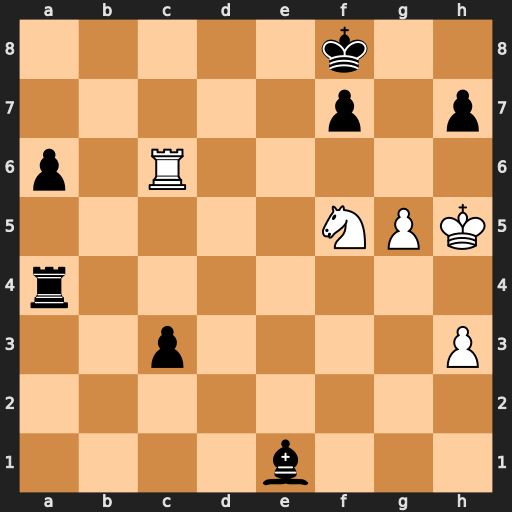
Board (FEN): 5k2/5p1p/p1R5/5NPK/r7/2p4P/8/4b3
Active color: w
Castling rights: -
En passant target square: -
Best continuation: Rc8#